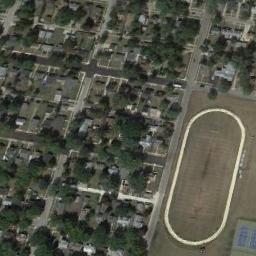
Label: ground_track_field